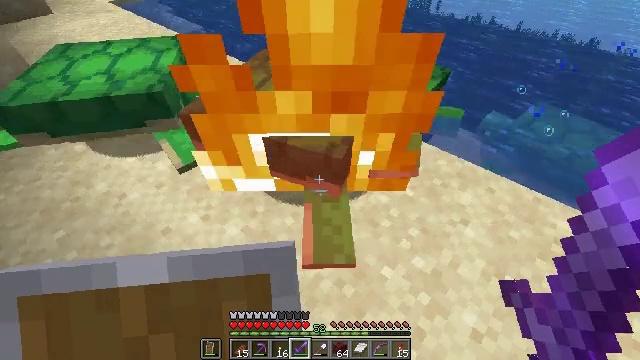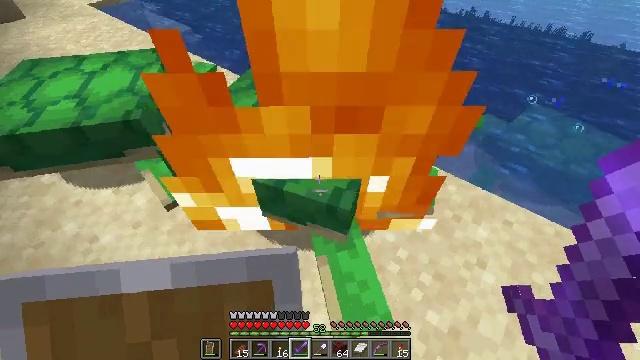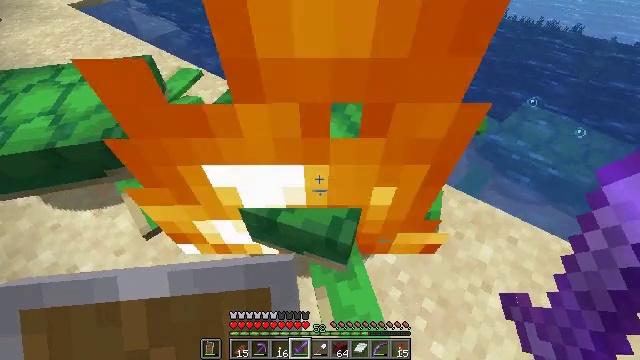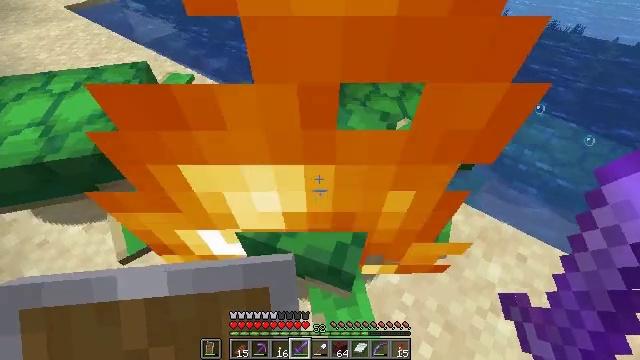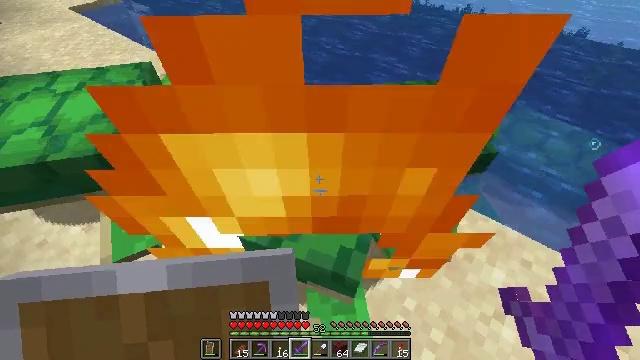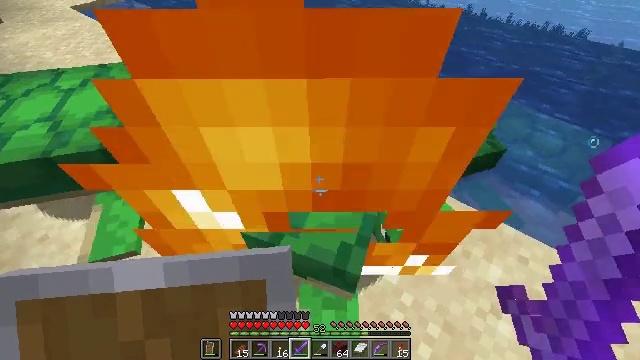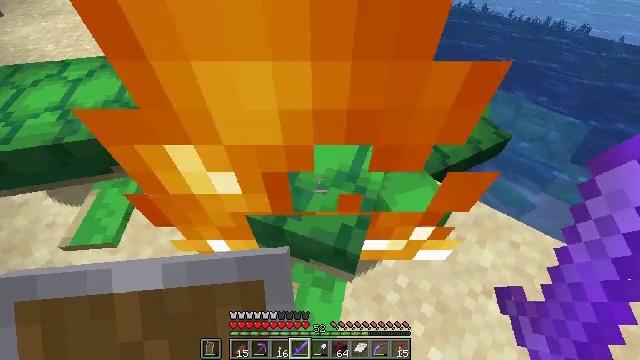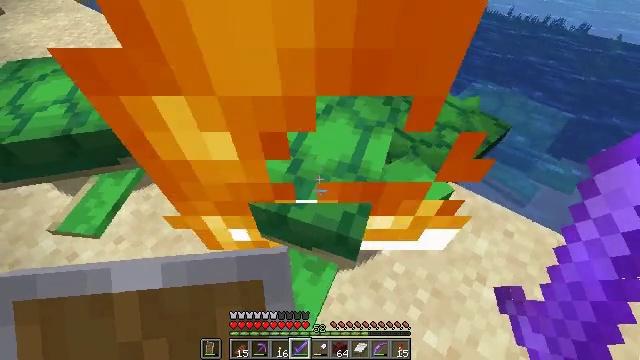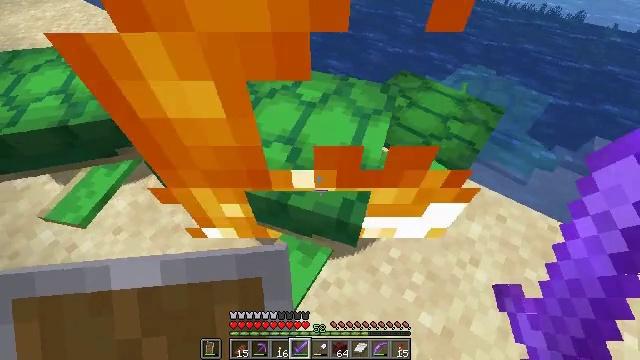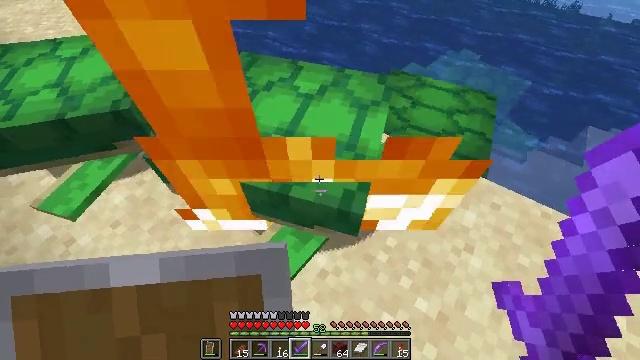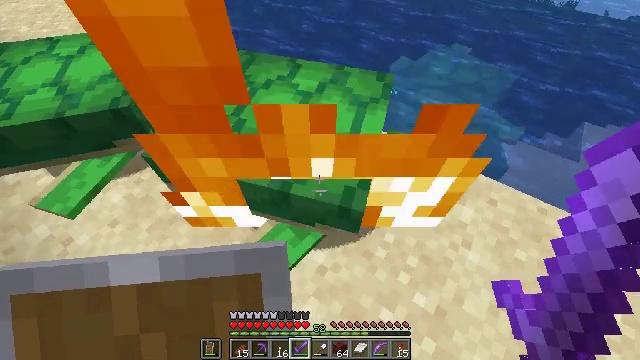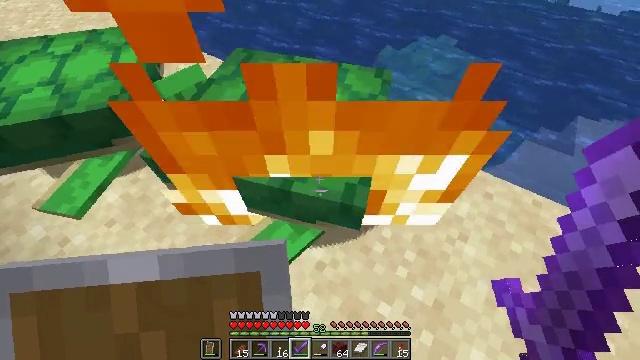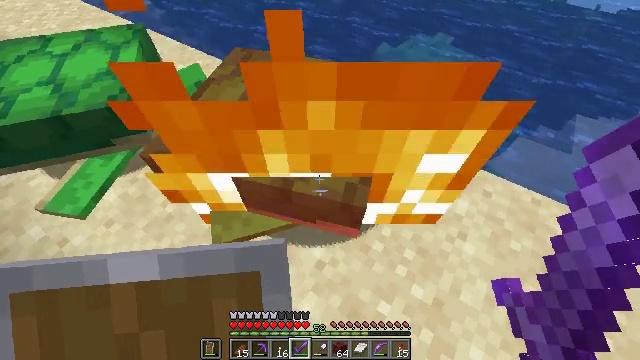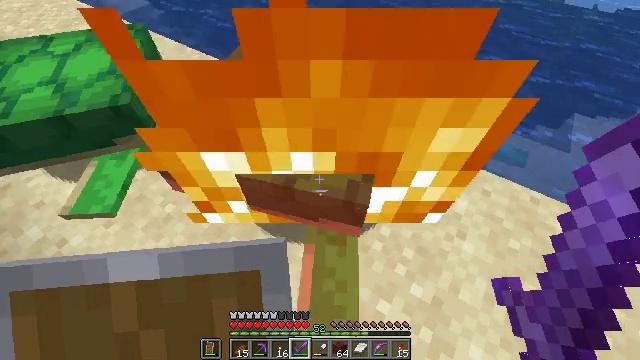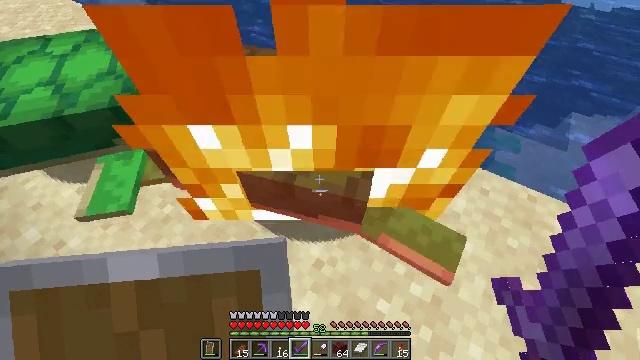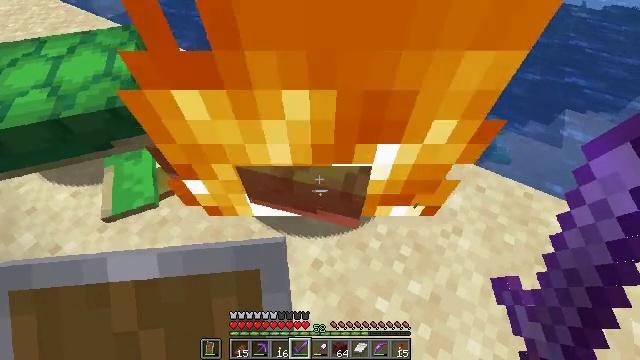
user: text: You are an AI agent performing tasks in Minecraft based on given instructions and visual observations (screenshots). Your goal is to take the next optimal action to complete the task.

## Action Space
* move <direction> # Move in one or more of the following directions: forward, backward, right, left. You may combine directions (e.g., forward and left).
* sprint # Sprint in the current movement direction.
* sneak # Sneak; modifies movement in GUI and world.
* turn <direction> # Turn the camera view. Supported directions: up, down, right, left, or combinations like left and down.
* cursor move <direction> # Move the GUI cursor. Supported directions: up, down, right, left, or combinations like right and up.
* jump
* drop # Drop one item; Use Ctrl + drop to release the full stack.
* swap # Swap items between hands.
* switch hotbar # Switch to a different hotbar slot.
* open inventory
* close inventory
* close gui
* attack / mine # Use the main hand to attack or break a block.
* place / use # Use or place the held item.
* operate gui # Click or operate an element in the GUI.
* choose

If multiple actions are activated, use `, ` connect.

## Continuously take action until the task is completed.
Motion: motion action
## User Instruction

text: Attack the turtle.
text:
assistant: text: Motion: move forward, turn right
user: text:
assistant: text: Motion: move forward, turn right
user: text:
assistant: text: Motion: no_op
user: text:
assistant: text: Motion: no_op
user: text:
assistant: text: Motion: no_op
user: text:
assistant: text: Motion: no_op
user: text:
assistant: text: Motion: no_op
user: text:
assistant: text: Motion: turn right and down
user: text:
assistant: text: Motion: turn right and down
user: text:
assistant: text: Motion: no_op
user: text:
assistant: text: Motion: turn right
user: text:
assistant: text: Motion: no_op
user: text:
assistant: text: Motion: no_op
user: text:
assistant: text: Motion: no_op
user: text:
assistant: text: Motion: turn right
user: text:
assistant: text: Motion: no_op
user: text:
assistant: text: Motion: no_op
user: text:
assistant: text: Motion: no_op
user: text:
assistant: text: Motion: turn right
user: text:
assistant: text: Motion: turn right
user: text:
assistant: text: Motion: turn right
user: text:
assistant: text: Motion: attack / mine
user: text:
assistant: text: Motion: attack / mine
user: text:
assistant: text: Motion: attack / mine
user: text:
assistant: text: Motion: no_op
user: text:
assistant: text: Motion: no_op
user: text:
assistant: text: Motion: no_op